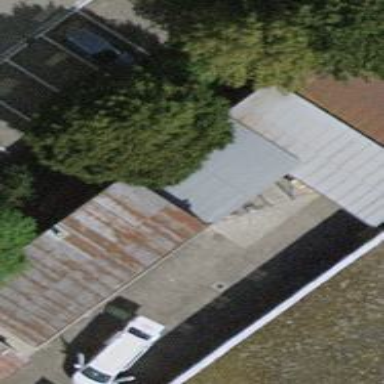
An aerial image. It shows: View of roof of building.